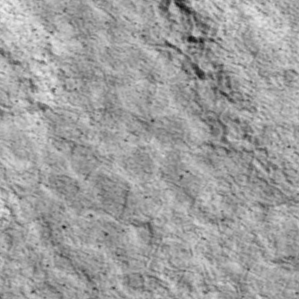
Label: non_frost